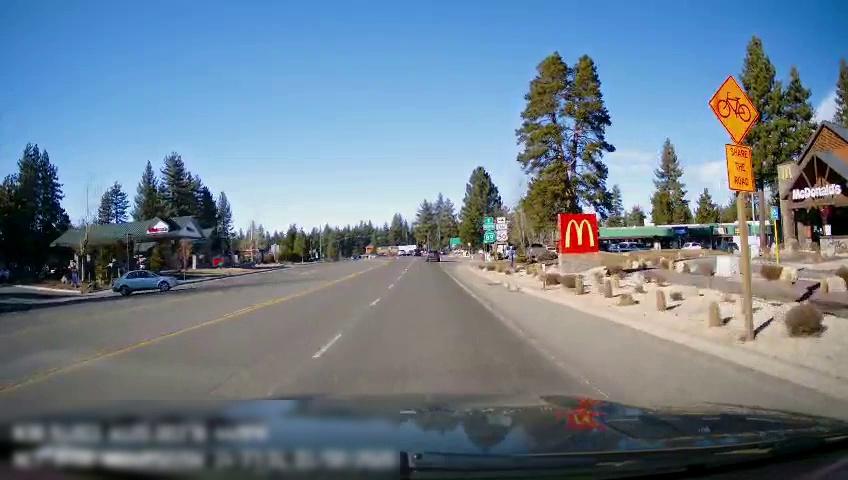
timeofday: Day
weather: Sunny
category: Drivable Space
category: Vehicles | SUV
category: Vehicles | Car
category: Vehicles | Car
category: Vehicles | SUV
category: Vehicles | SUV
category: Vehicles | SUV
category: Pedestrians
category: Lanes | Current Lane
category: Lanes | Current Lane
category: Lanes | Current Lane
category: Traffic | Signs
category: Traffic | Signs
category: Traffic | Signs
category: Traffic | Signs
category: Traffic | Signs
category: Traffic | Signs
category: Traffic | Signs
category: Traffic | Signs
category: Traffic | Signs